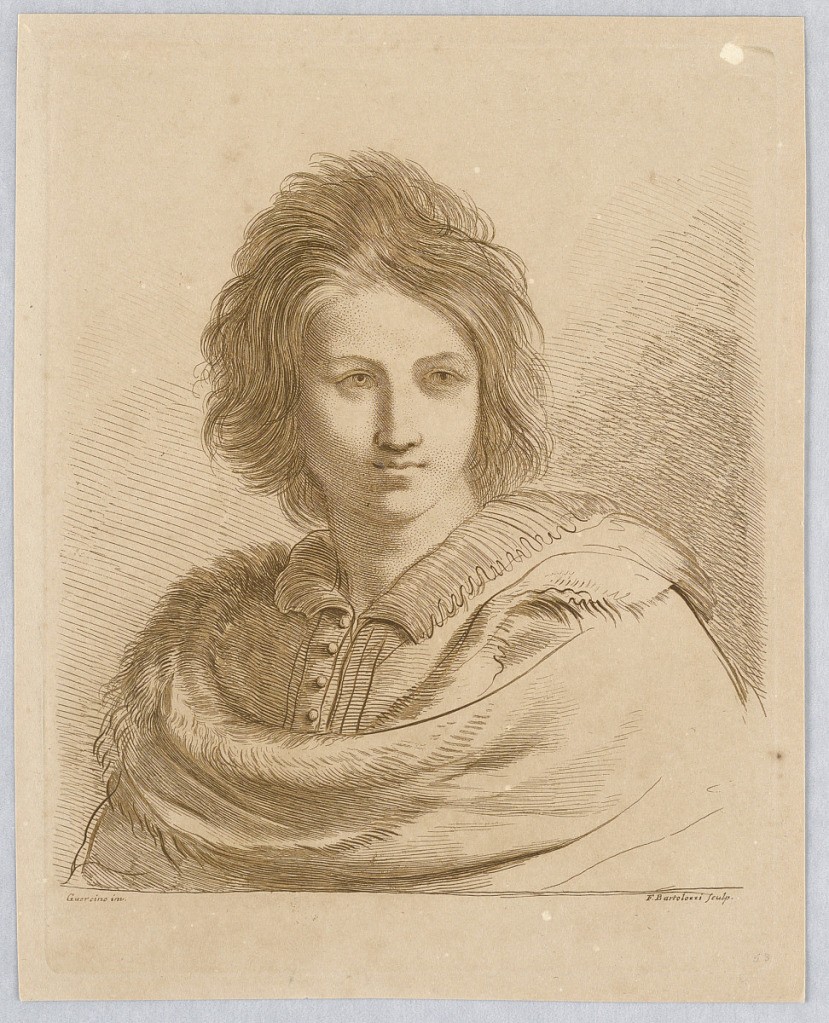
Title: Portrait of a Young Man
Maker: Francesco Bartolozzi, Italian, active England, 1727–1815
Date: ca. 1760–1770
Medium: Engraving in brown ink on light brown paper
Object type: Print
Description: The young man's body facing slightly to the left, his gaze directed to the left. He is wearing a cloak with fur lining.